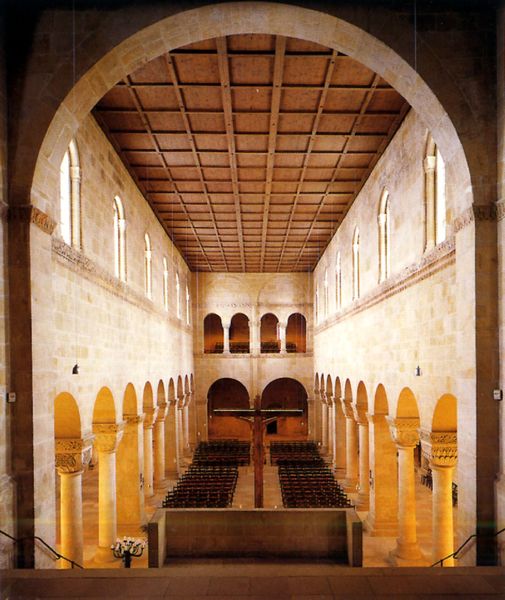
Titel: Kloster Quedlinburg
Standort: Quedlinburg (EU - D - Sachsen-Anhalt)
Schlagwörter: schatten, fenster, hell, holz, licht, pfeiler, stühle, säule, säulen, architektur, kirche, sonne, decke, papier, sitze, bogen, mauer, bank, saal, treppe, geländer, stufen, foto, bögen, arkade, kreuz, kapitell, wärme, gesims, mittelschiff, mauern, kruzifix, kassettendecke, hierarchie, christ, bois, pierre, colonne, fenêtre, arcade, arc, chapiteau, getäfelt, église, arcades, voute, fenêtres, croix, art, roman, choeur, nef, banc, romane, basun, chapiteaux, el